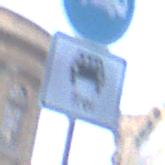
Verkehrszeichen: MehrfachbesetzePersonenkraftwagenFrei
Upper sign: Busssonderstreifen
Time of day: SunriseSunset
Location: Outdoor (Urban)
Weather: PartlyCloudy
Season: NotSpecified
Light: Natural